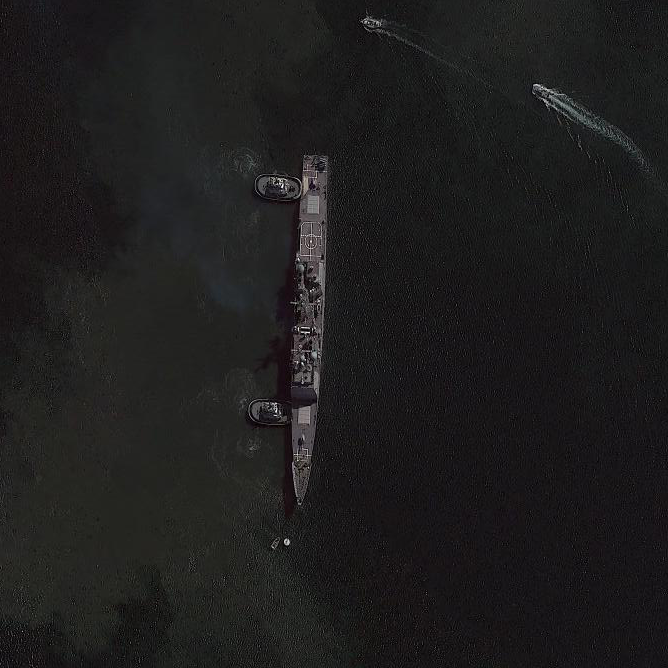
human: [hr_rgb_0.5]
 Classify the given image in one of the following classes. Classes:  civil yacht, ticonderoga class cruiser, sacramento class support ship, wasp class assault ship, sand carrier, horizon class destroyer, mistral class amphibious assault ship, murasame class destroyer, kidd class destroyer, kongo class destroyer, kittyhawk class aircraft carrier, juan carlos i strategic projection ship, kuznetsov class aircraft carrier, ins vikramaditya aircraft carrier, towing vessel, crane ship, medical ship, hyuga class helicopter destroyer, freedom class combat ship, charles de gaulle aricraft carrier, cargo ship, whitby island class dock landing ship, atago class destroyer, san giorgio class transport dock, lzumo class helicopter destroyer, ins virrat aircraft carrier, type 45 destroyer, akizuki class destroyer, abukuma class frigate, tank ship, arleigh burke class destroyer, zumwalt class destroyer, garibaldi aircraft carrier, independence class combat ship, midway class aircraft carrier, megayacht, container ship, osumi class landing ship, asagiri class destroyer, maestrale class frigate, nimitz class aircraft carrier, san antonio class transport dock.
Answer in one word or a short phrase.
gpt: Ticonderoga class cruiser